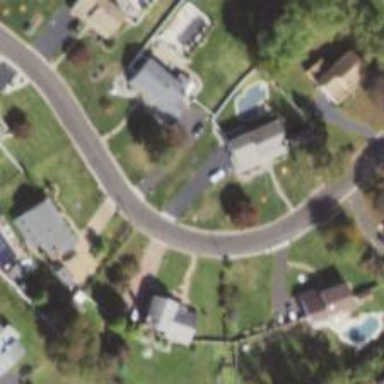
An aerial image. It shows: Driveway.